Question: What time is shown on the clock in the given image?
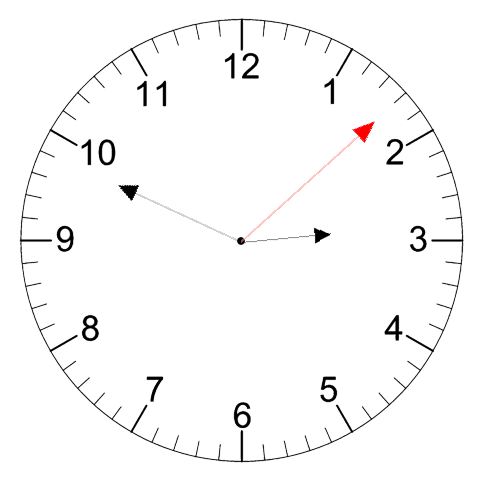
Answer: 02:49:08